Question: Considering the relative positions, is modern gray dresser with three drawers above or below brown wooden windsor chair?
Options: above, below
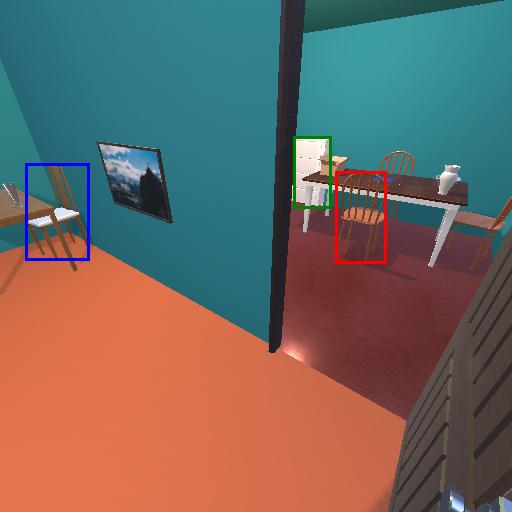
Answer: above